Aerial crown-view tile of a tropical tree (Barro Colorado Island, Panama), acquired 20240918:
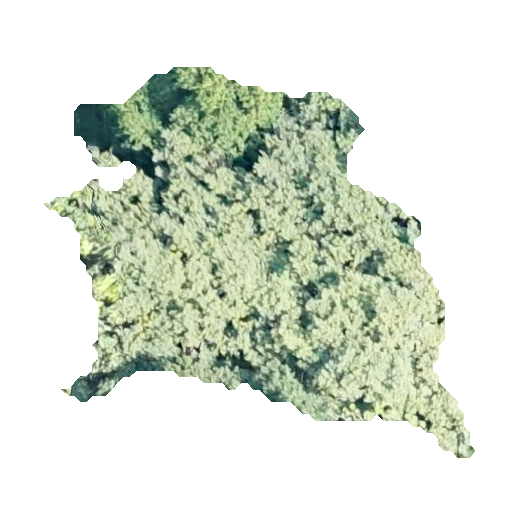
Species: Luehea seemannii
GBIF accepted scientific name: Luehea seemannii
Crown area: 154.496 m²